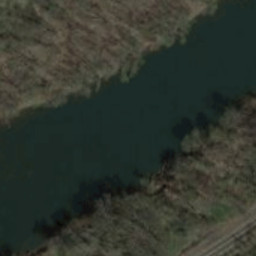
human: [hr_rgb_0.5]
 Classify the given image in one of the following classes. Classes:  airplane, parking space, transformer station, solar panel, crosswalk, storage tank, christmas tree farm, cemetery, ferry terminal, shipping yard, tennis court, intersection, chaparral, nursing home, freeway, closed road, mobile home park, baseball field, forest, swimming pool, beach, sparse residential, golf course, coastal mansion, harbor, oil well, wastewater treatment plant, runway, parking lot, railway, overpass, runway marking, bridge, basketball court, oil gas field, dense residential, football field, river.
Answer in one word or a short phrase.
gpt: river